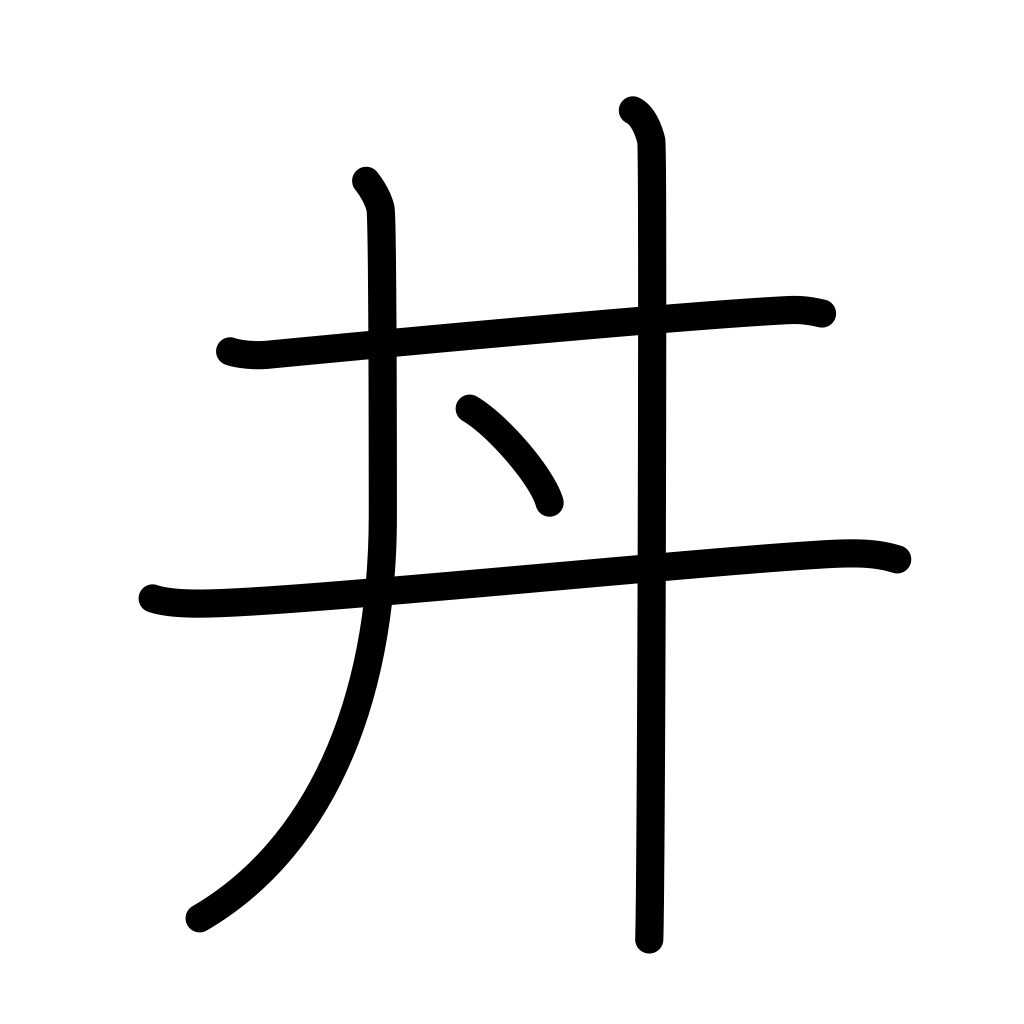
Meaning: bowl, bowl of food